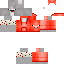
A female human skin with pale skin, wearing brown long hair dressed in a red hoodie and red pants, featuring a closed mouth.